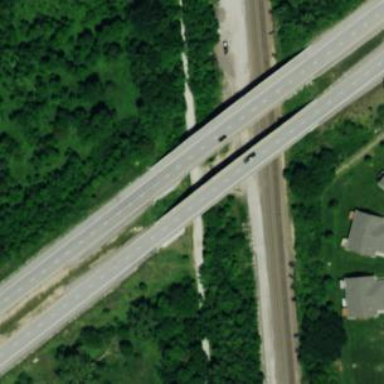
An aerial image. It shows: Primary highway bridge.